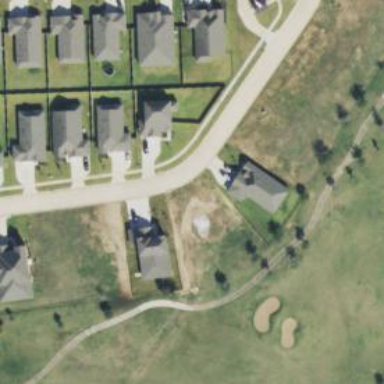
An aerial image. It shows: Grassy area designated as golf fairway.